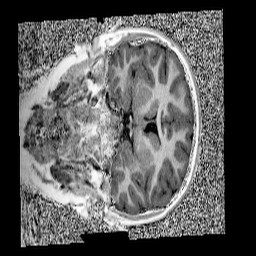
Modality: UNIT1
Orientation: coronal
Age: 10
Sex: female
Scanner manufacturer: siemens
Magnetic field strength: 3 T
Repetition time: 4 s
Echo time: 0.00299 s